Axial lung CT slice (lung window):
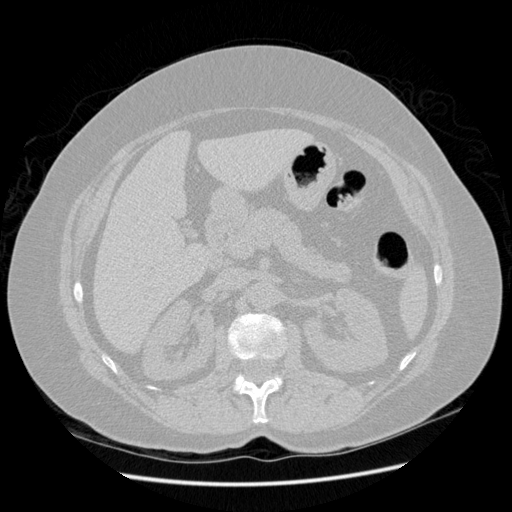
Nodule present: no